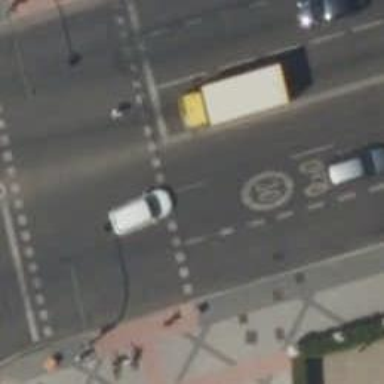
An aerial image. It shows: Road with traffic signals at crossing.